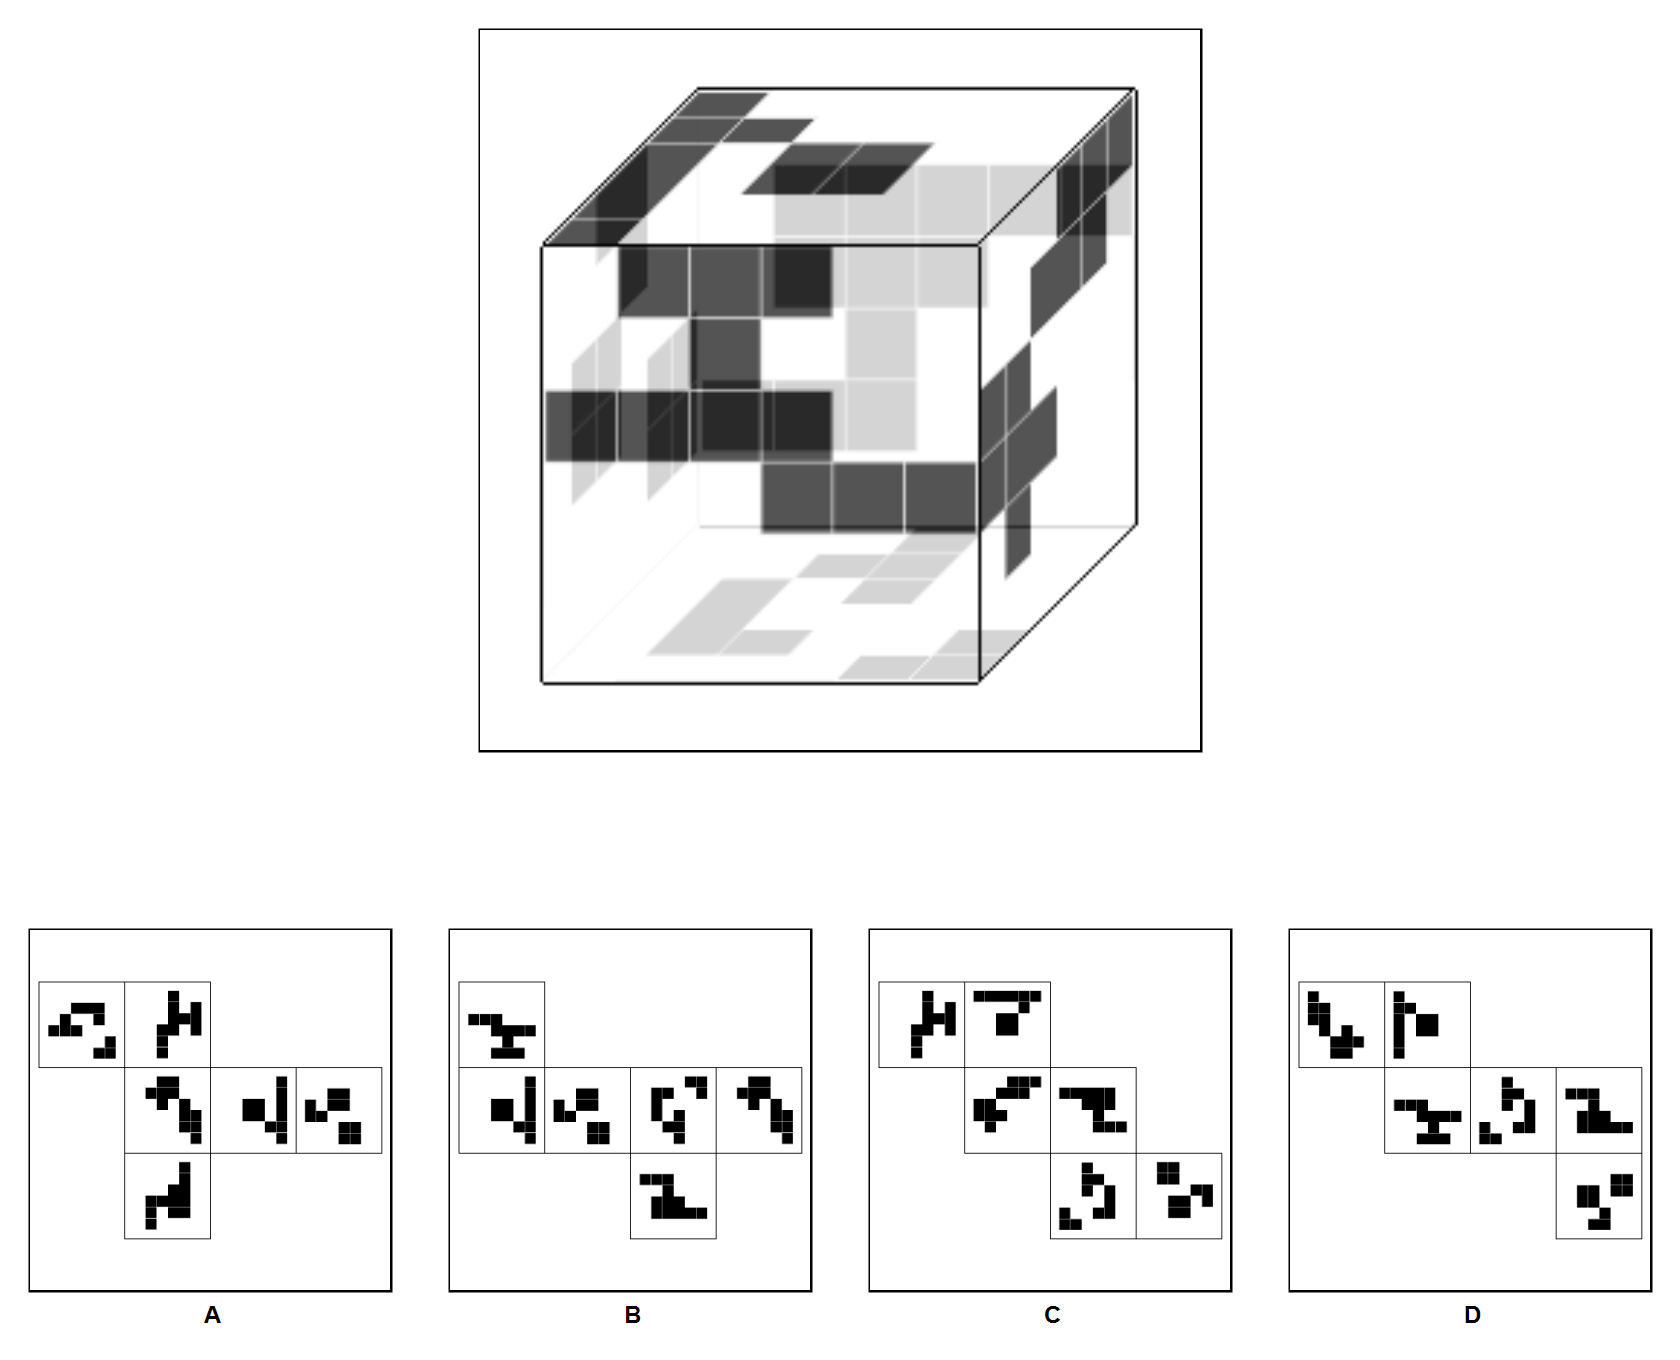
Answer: D